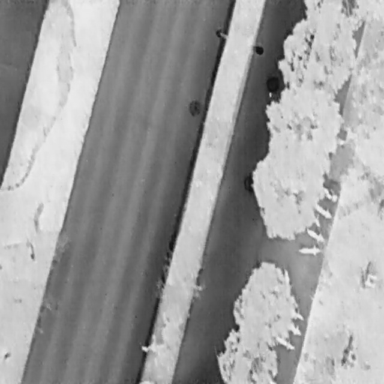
There are seven Bicycles in the infrared image.